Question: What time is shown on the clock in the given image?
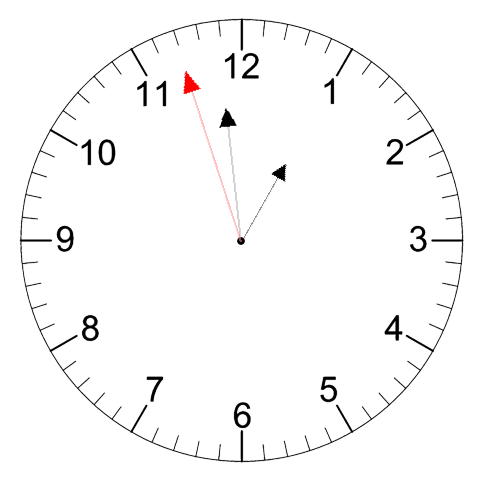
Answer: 12:58:57